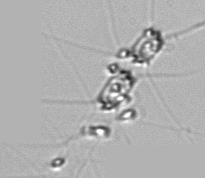
Label: Chaetoceros_didymus_TAG_external_flagellate